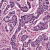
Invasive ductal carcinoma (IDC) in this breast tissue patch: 1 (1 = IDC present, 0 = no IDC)